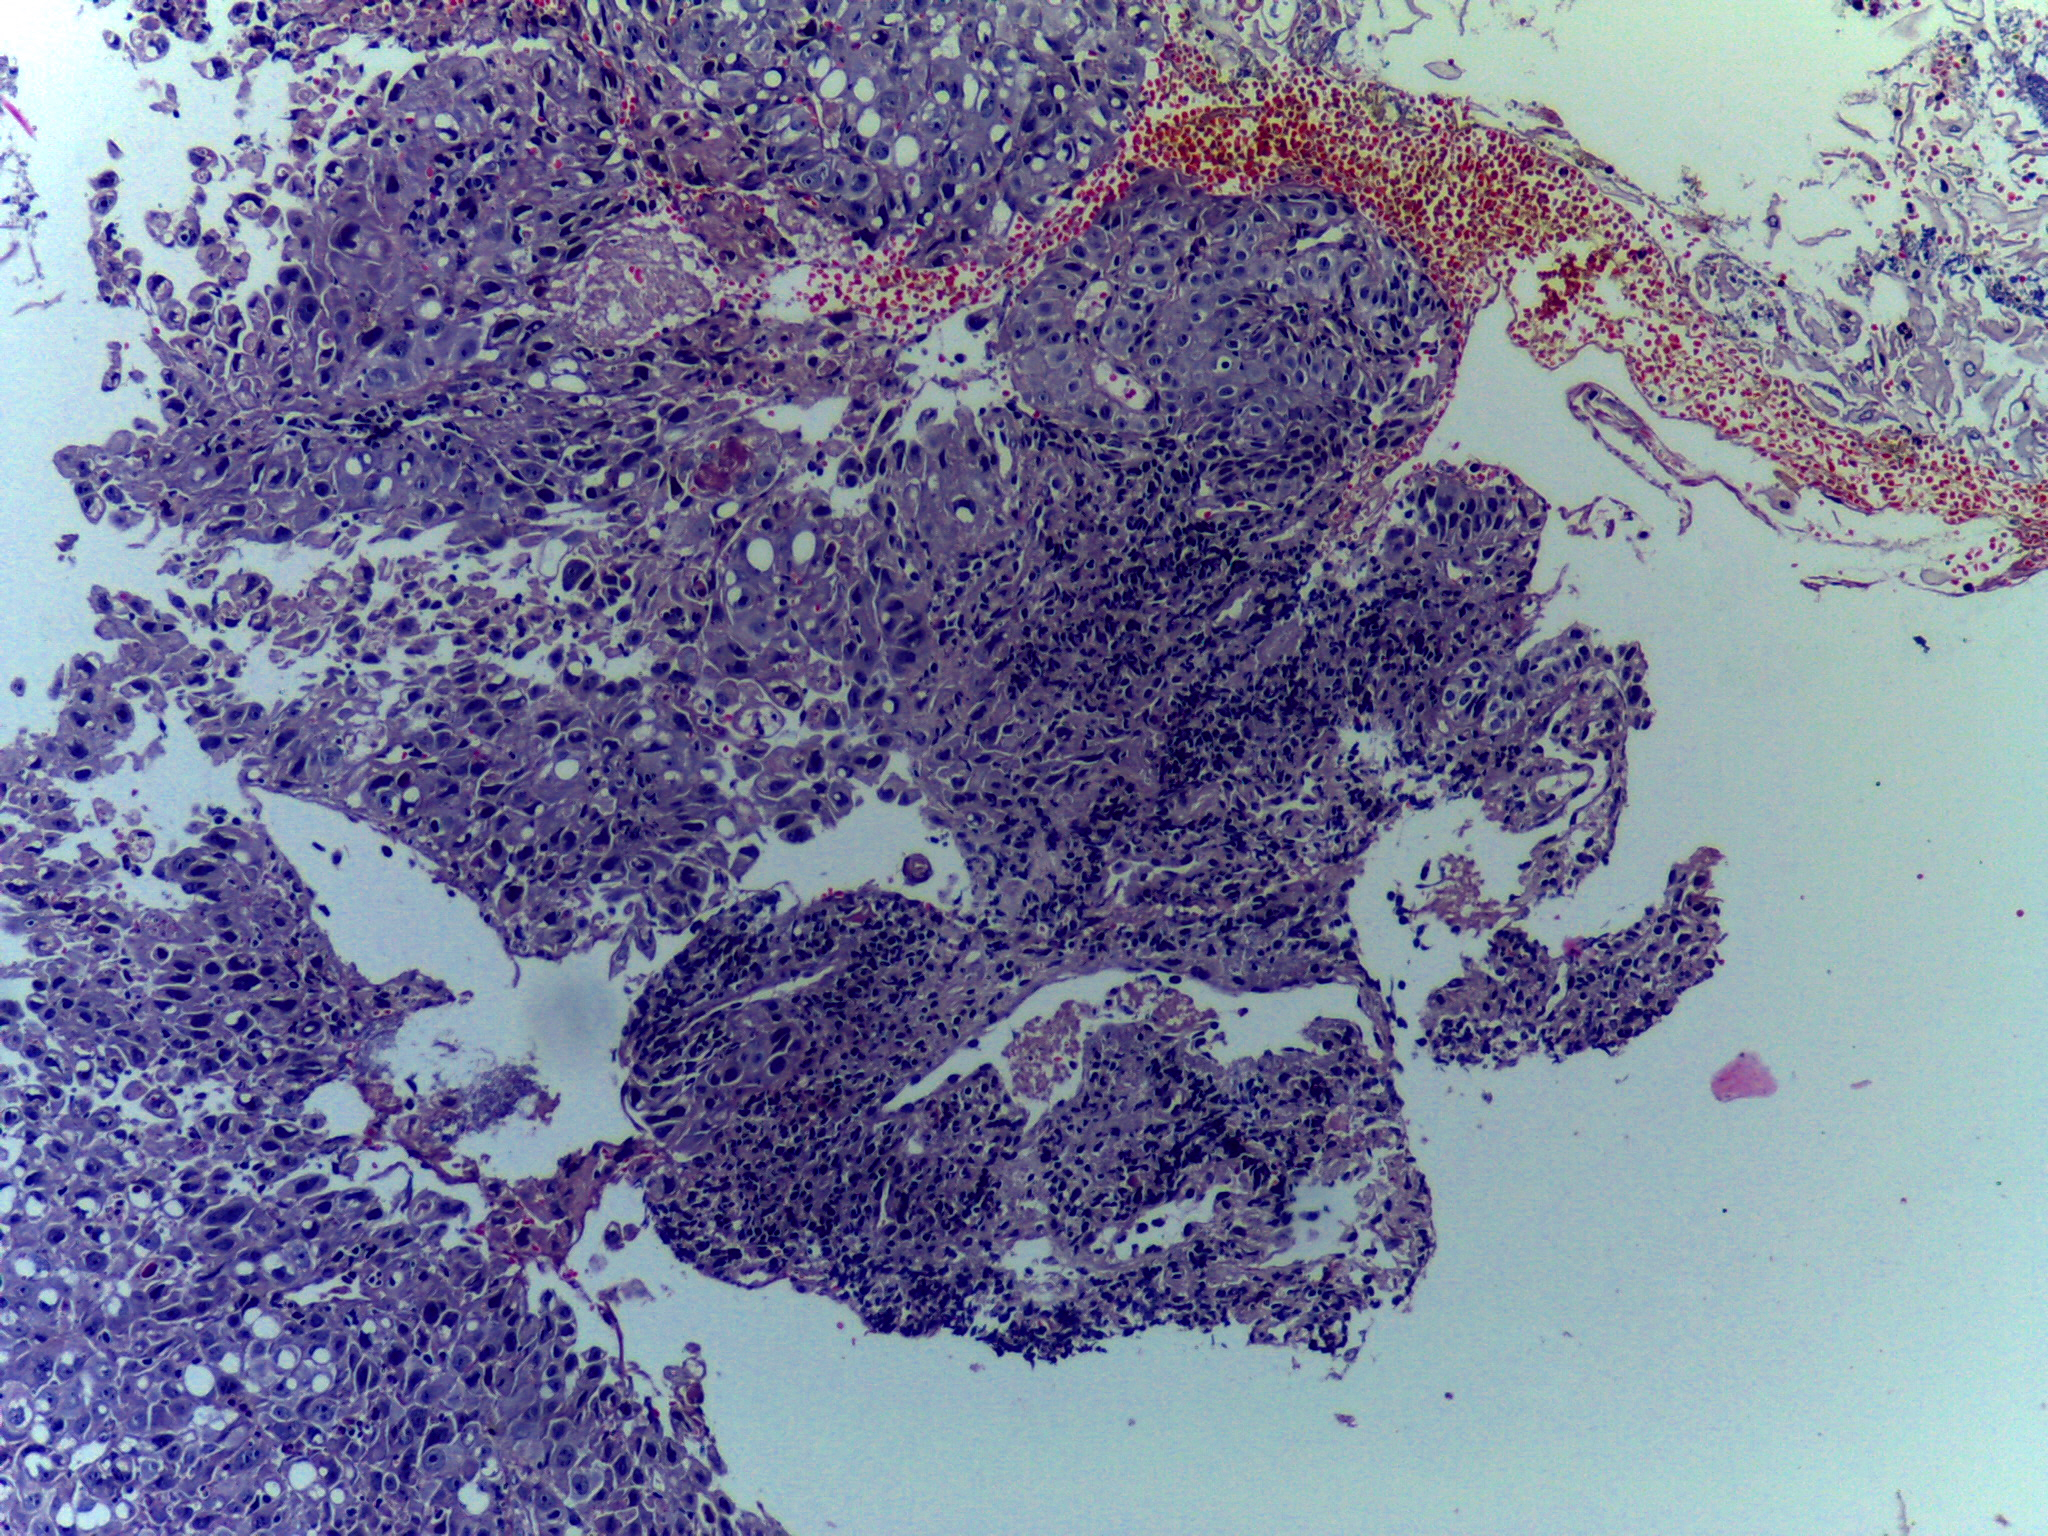
Diagnosis: OSCC